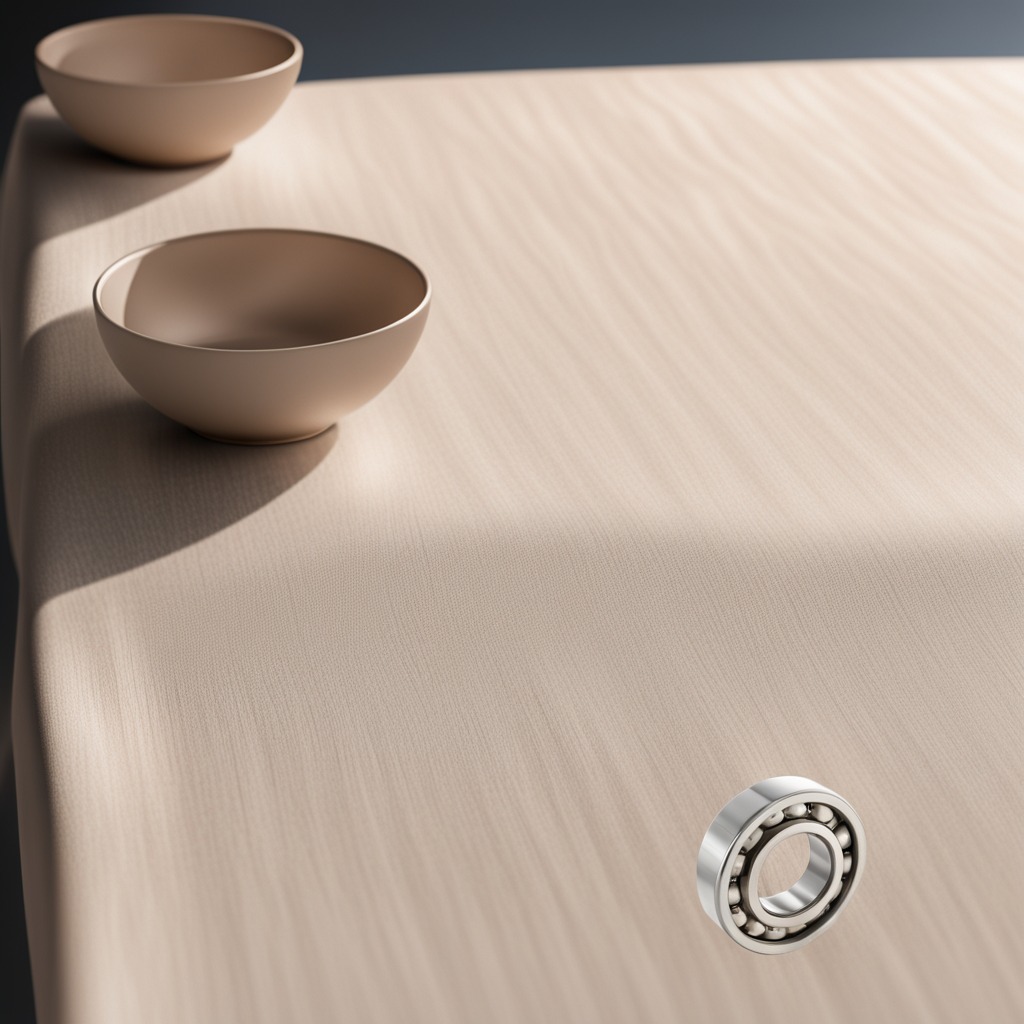
A metal ball bearing lies on the wooden table.